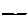
Label: line